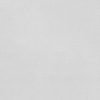
Label: dusty